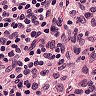
Metastatic tissue present: no